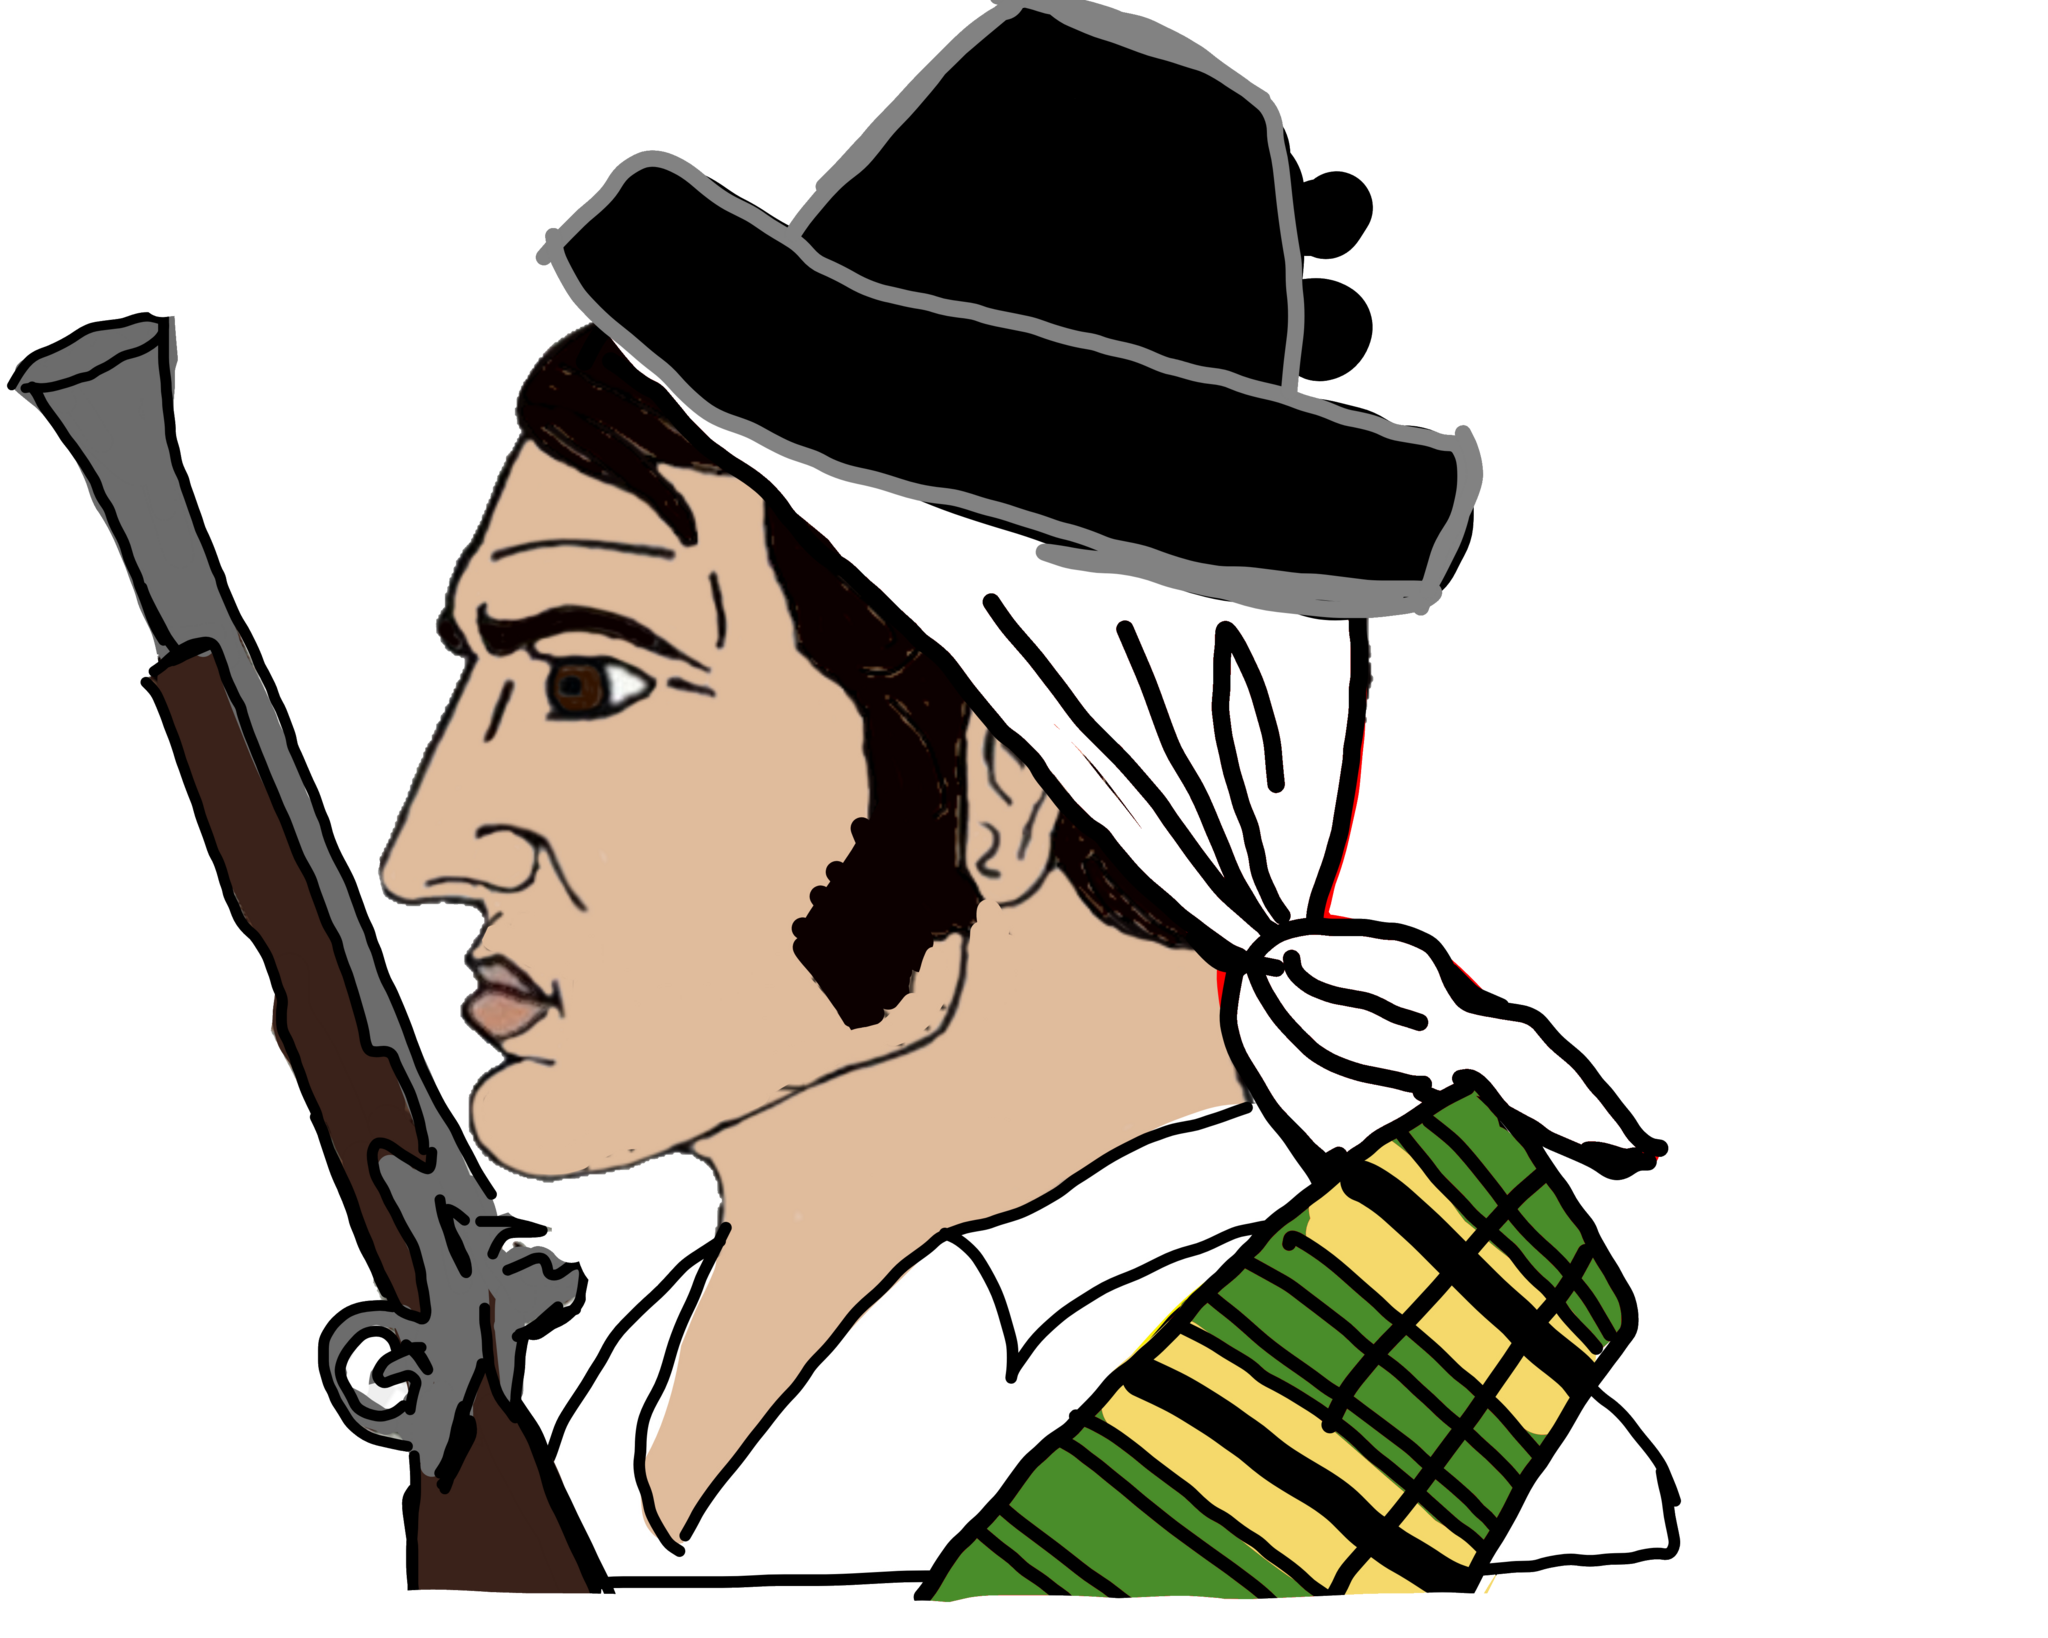
Label: 4_Yes_Chad